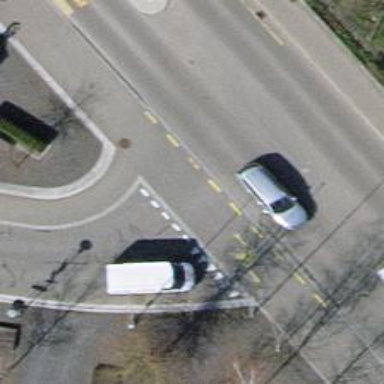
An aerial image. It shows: Unmarked crossing on the road.